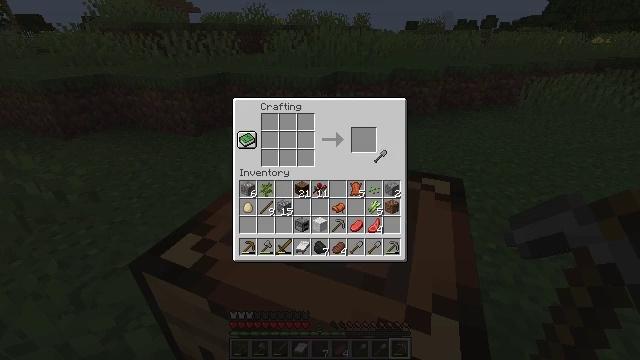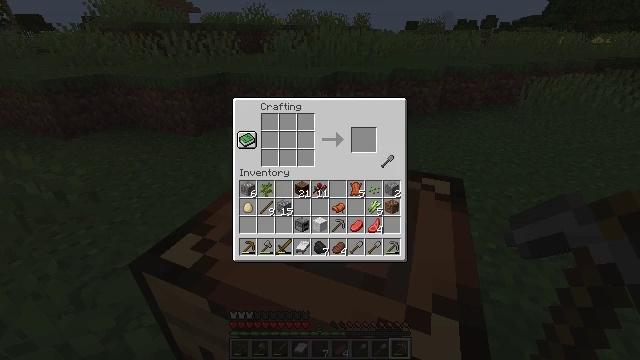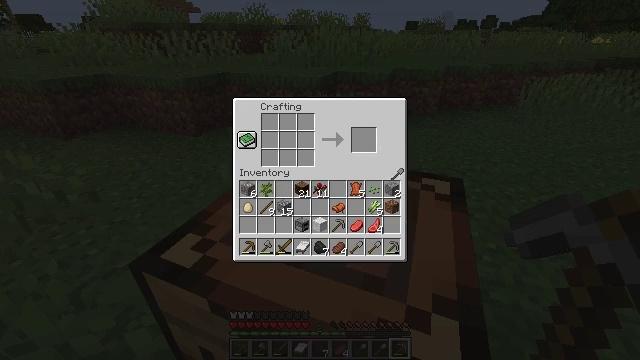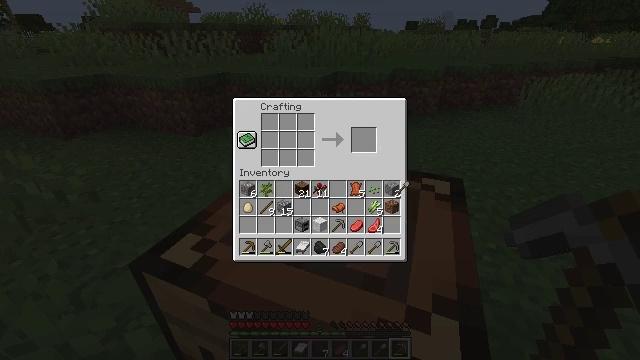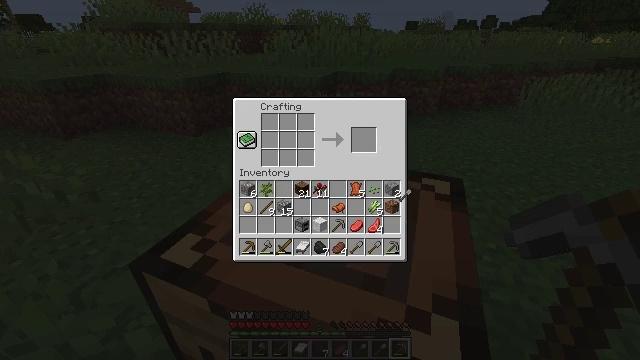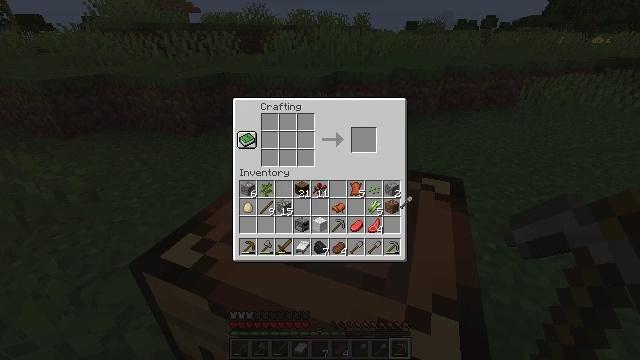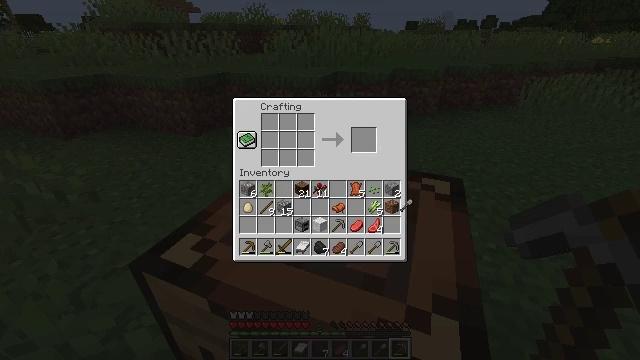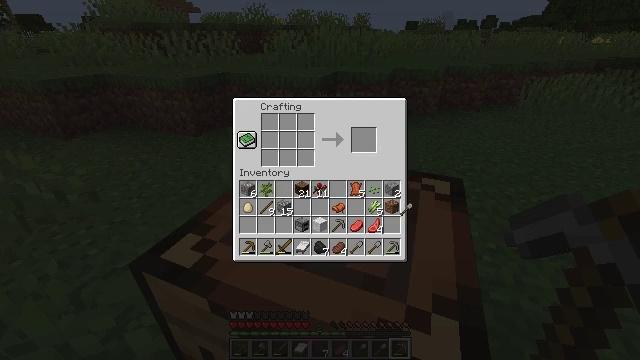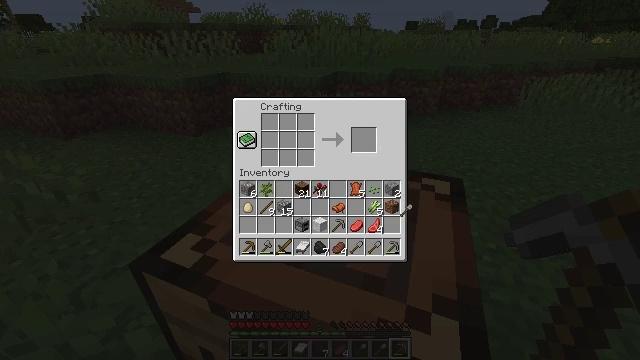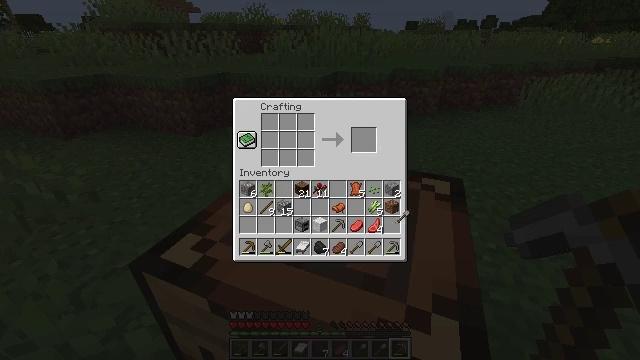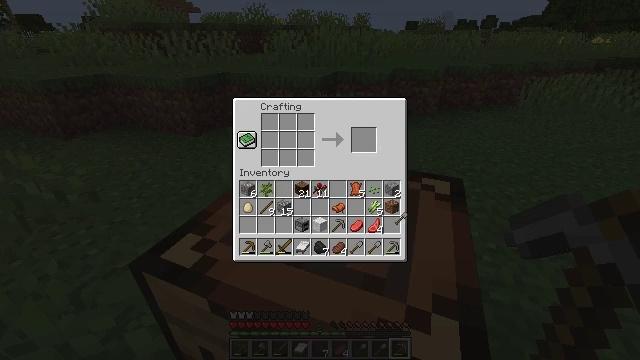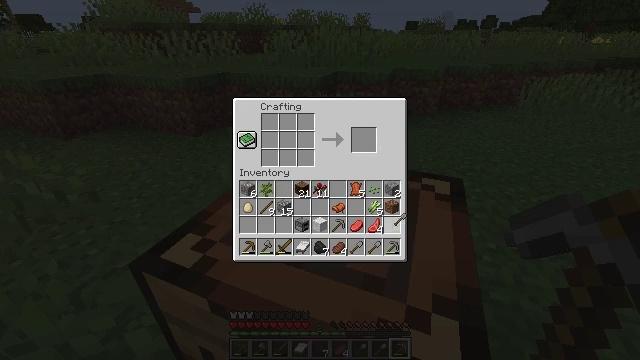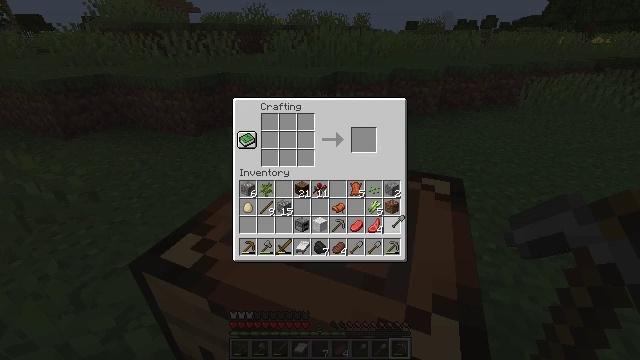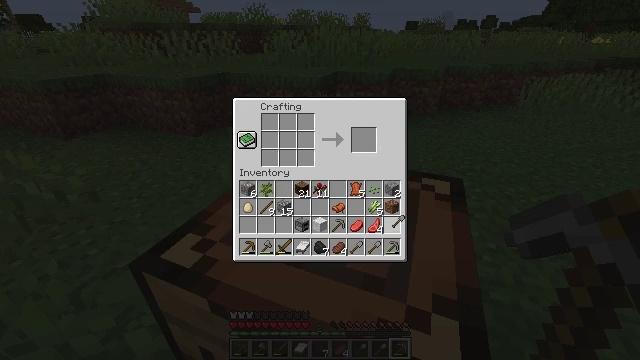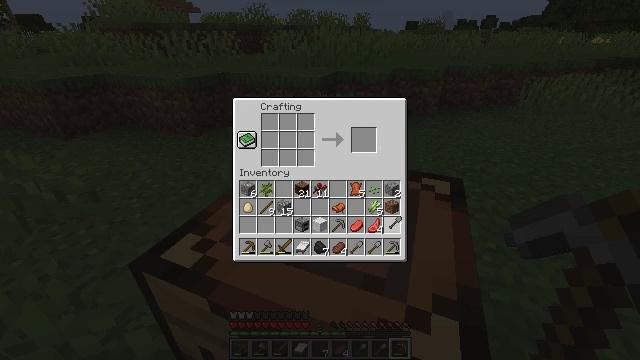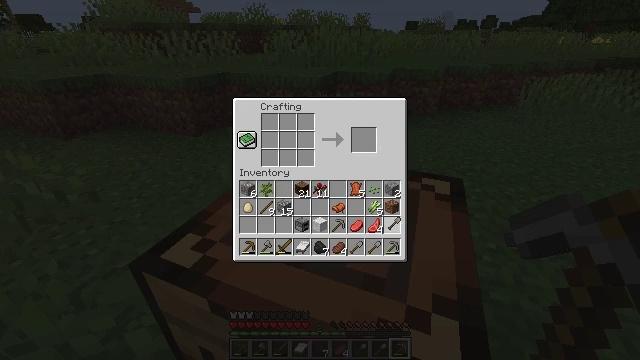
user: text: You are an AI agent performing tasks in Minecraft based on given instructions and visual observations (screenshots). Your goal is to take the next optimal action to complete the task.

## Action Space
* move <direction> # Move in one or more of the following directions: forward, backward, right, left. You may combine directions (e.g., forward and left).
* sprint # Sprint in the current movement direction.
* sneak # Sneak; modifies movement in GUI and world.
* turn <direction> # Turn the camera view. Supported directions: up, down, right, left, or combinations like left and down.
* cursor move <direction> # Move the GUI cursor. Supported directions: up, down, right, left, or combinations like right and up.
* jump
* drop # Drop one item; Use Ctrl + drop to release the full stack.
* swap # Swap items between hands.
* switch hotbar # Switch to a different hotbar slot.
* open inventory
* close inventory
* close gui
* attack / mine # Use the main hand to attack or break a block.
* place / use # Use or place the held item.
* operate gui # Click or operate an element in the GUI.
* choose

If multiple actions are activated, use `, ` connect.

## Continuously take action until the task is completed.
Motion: motion action
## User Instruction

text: Gather grass by holding the left mouse button.
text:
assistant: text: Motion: cursor move right, open gui
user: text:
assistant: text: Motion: cursor move right and down
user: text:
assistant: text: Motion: cursor move down
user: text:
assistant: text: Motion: cursor move down
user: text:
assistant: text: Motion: cursor move down
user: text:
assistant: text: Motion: no_op
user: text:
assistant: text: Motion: no_op
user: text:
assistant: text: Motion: no_op
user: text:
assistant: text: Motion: no_op
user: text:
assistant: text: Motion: no_op
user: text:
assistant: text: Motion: no_op
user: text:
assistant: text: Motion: no_op
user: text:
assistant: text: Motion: no_op
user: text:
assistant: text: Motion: no_op
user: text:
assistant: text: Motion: no_op
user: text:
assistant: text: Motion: no_op
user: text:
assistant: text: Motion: no_op
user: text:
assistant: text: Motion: no_op
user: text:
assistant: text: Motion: no_op
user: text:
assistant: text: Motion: no_op
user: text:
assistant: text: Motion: no_op
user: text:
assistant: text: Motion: no_op
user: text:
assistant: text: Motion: no_op
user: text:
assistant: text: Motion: cursor move left
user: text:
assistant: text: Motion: cursor move left
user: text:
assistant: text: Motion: no_op
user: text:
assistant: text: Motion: no_op
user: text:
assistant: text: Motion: no_op
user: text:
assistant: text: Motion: no_op
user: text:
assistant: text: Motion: no_op